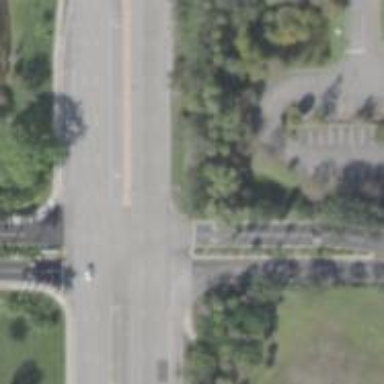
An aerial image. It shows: Secondary road with asphalt surface.